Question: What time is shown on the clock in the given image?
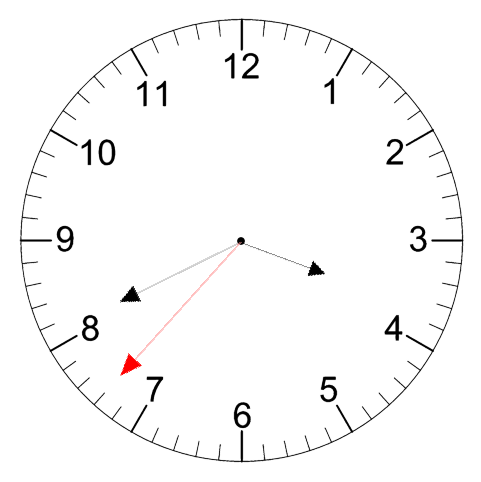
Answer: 03:40:37